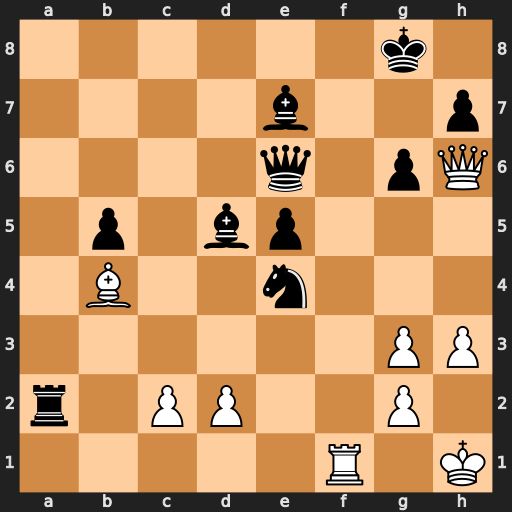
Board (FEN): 6k1/4b2p/4q1pQ/1p1bp3/1B2n3/6PP/r1PP2P1/5R1K
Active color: w
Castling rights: -
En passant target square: -
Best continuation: Rf8+ Bxf8 Qxf8#